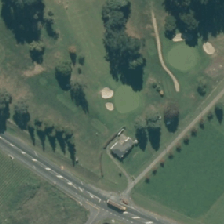
Land cover: urban_parkland